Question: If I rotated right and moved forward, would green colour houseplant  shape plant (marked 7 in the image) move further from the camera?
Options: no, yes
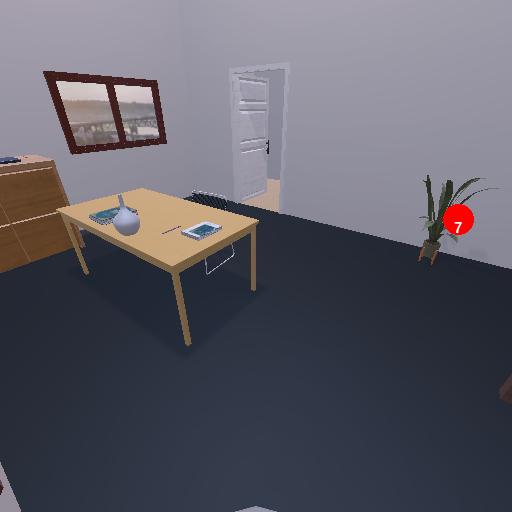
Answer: no